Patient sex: F
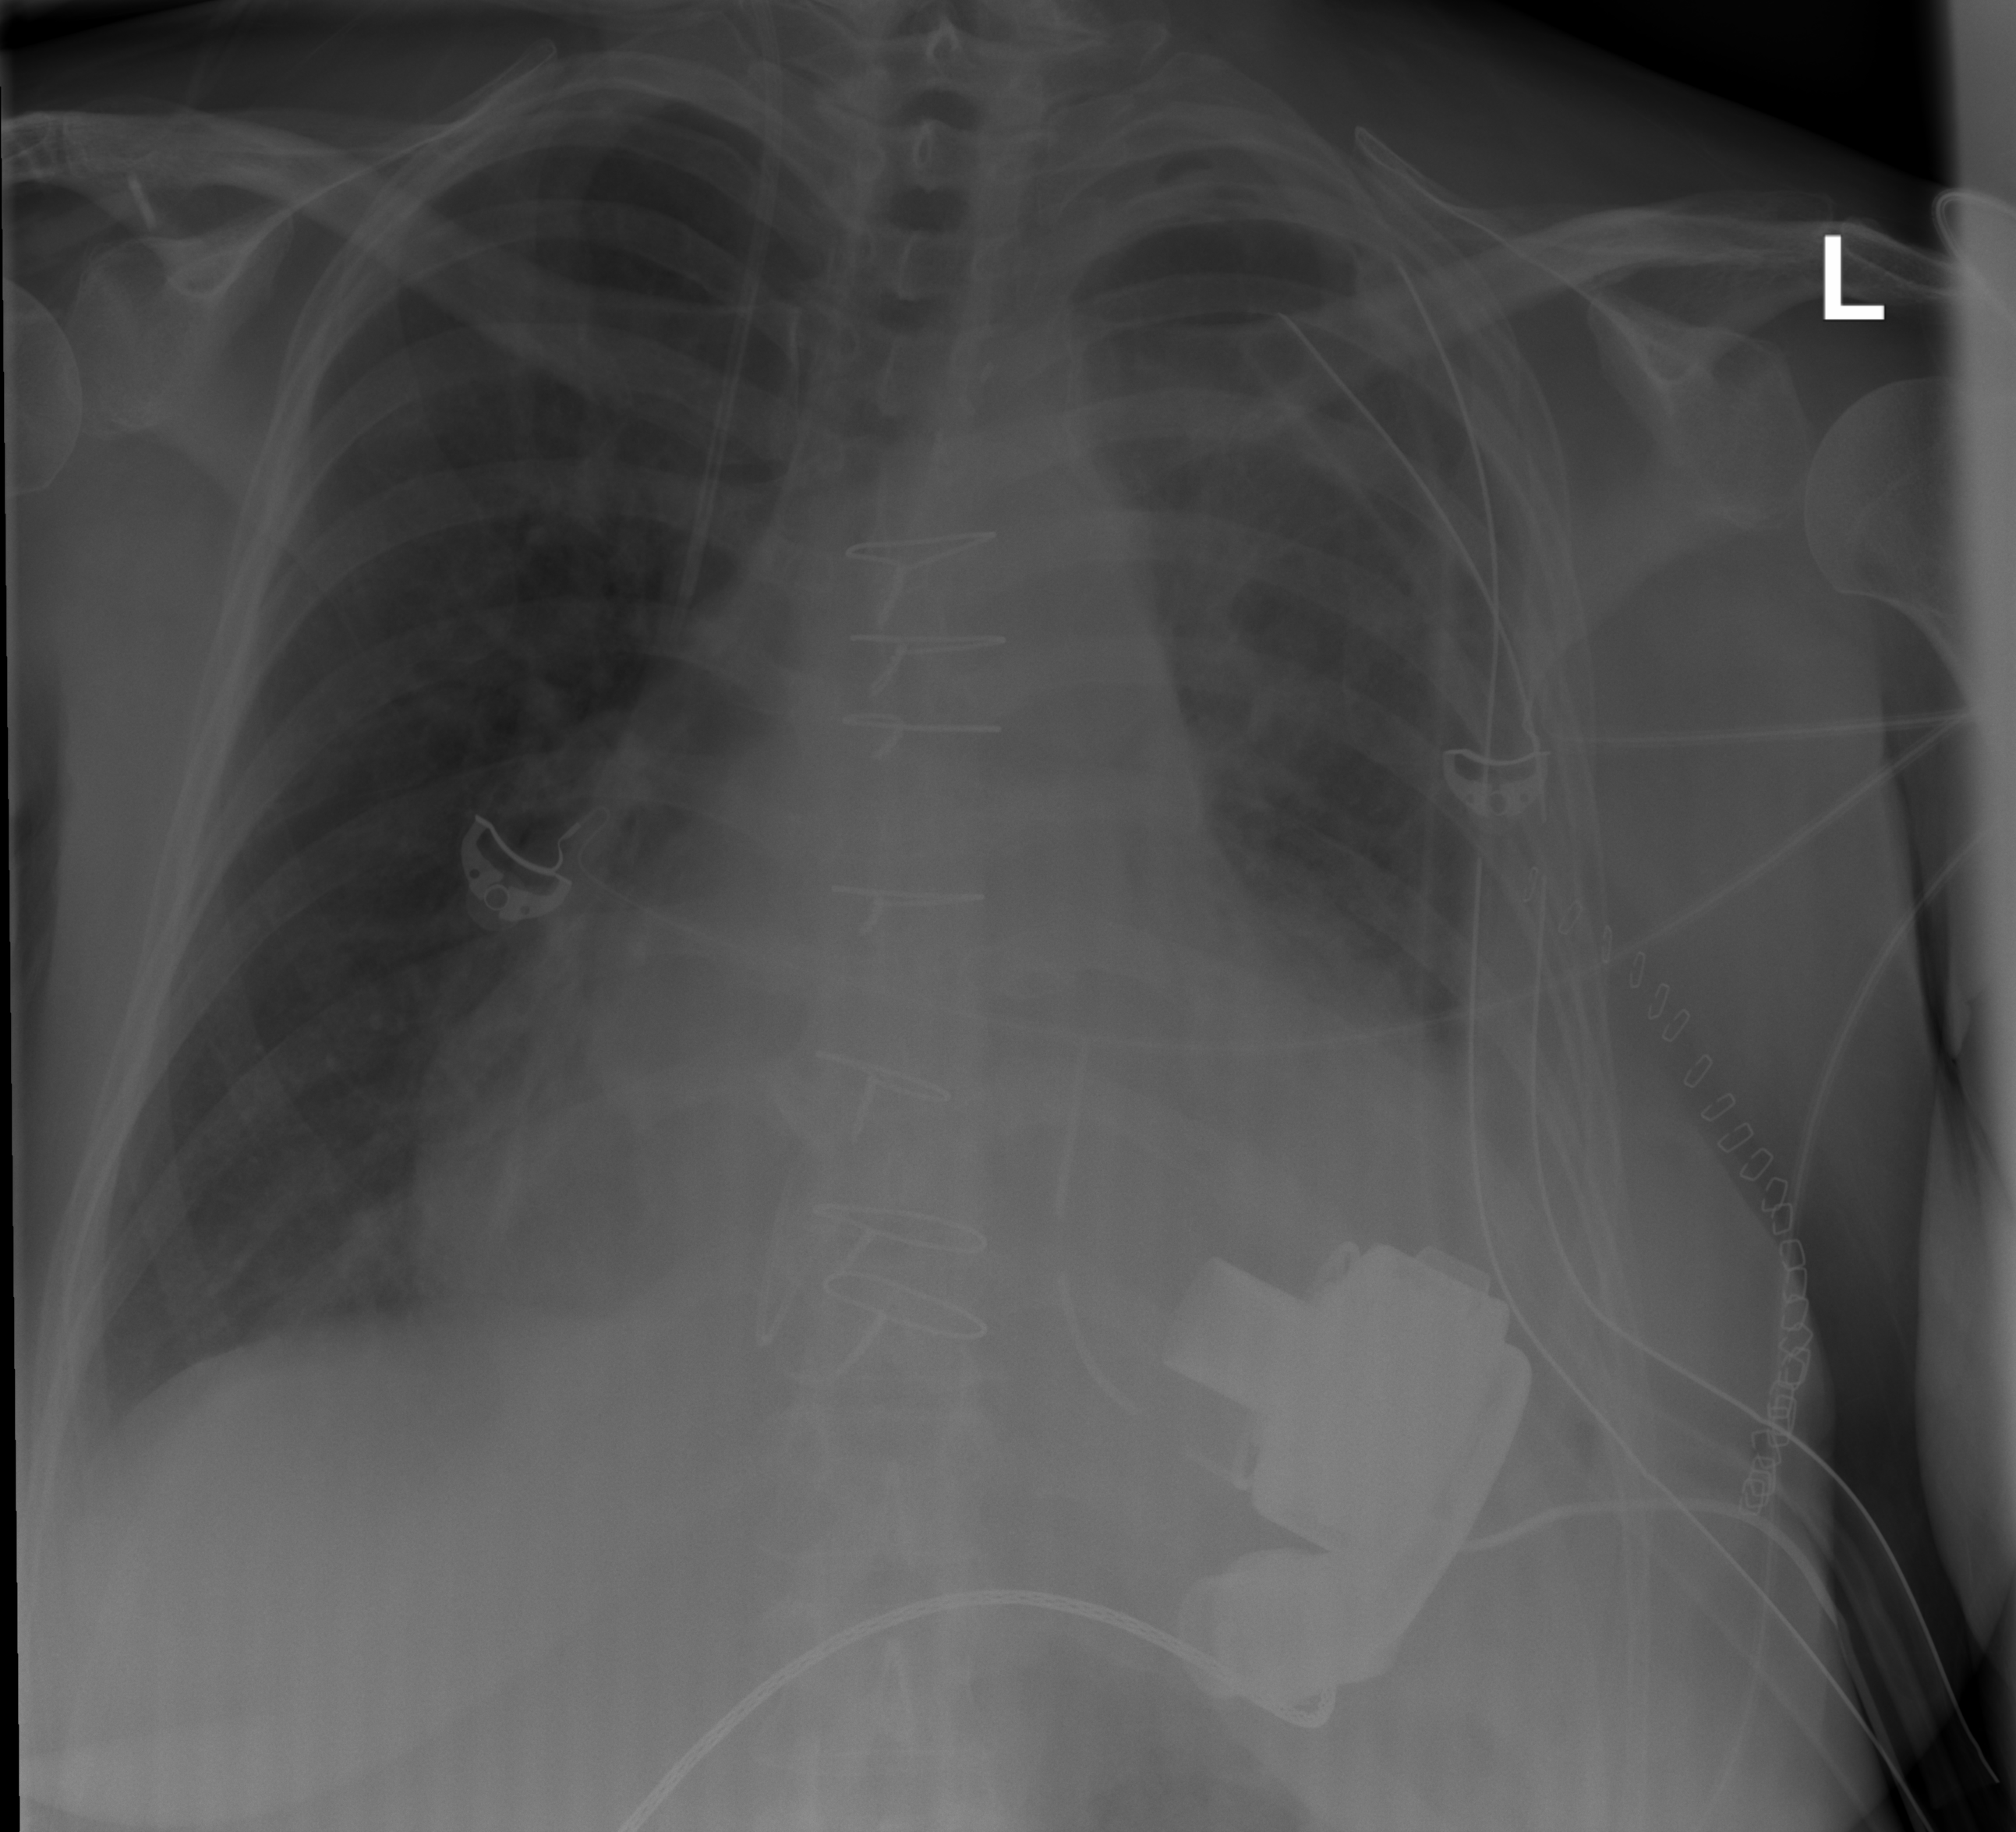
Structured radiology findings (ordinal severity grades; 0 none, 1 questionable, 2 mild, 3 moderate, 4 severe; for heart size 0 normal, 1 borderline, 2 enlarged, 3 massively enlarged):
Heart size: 2
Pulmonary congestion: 2
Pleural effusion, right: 0
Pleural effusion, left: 2
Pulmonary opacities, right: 1
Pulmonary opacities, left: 1
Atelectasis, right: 0
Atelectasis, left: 2